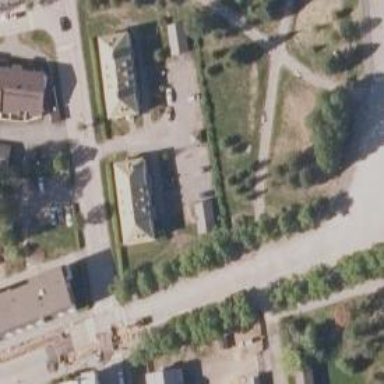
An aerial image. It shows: Driveway leading to service road.